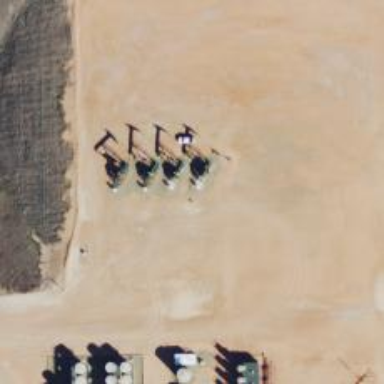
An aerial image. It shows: Petroleum well.